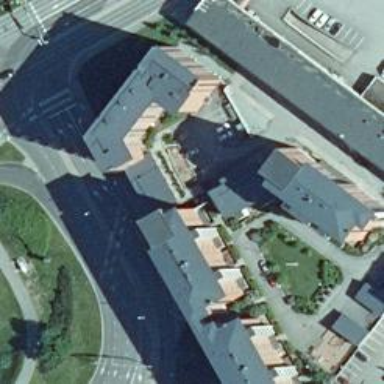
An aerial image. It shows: Red apartments with hipped metal roofs. The roofs are colored dimgray.